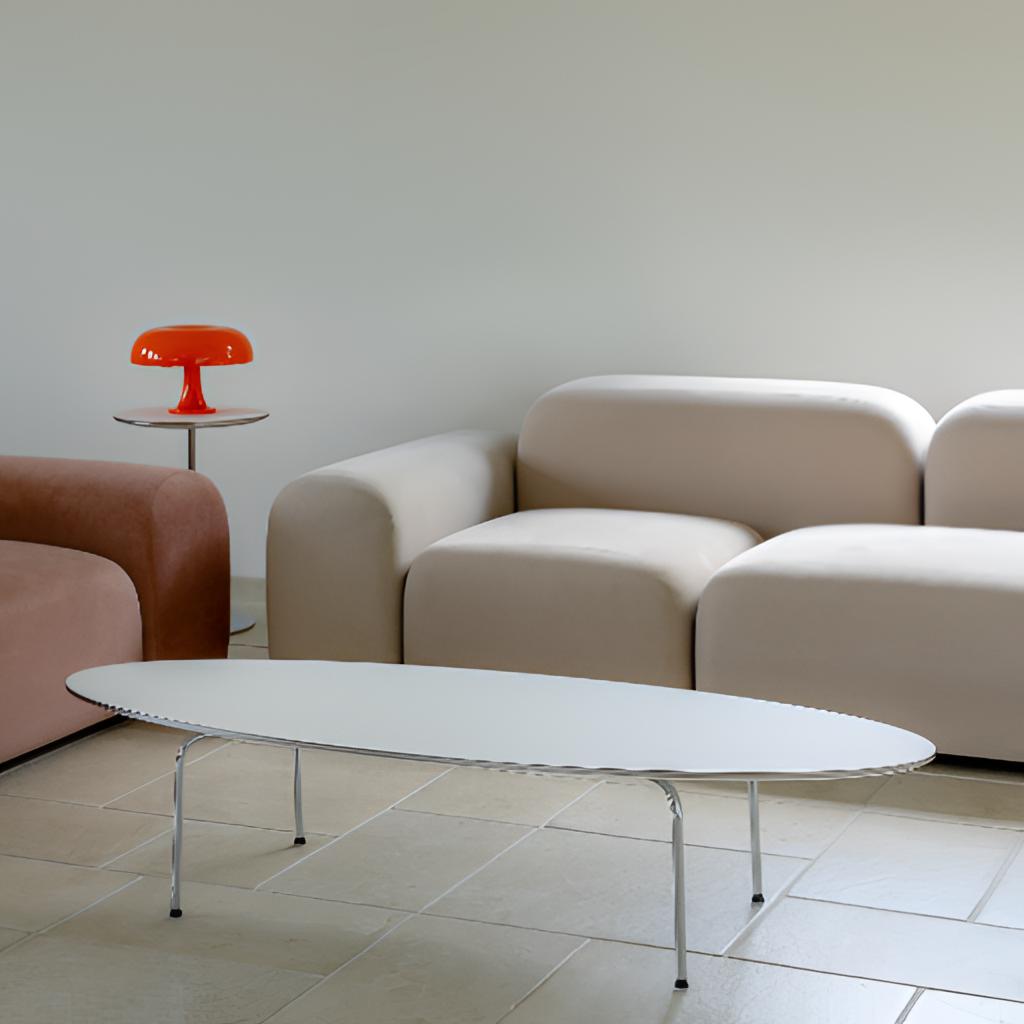
living room, beige fabric sofa, modern, beige tile flooring, with large square pattern, paint wallpaper, with solid pattern